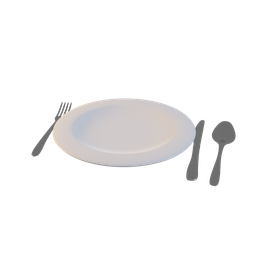
Label: tools